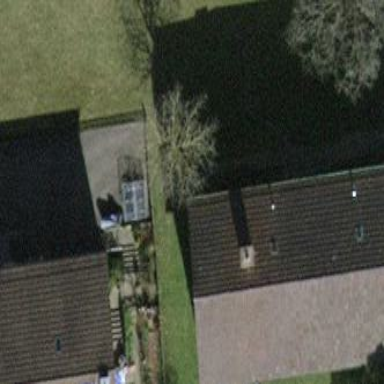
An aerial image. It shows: Building with tiled roof.